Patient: sex M, age 57
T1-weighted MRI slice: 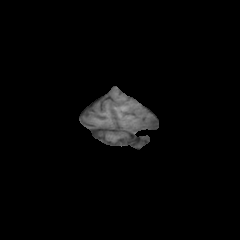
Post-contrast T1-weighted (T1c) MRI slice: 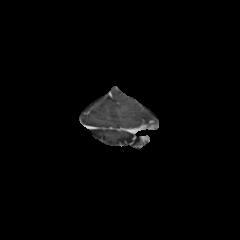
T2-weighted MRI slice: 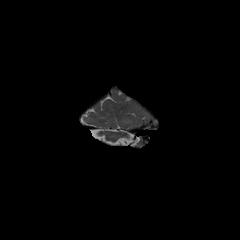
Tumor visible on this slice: no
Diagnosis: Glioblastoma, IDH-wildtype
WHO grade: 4